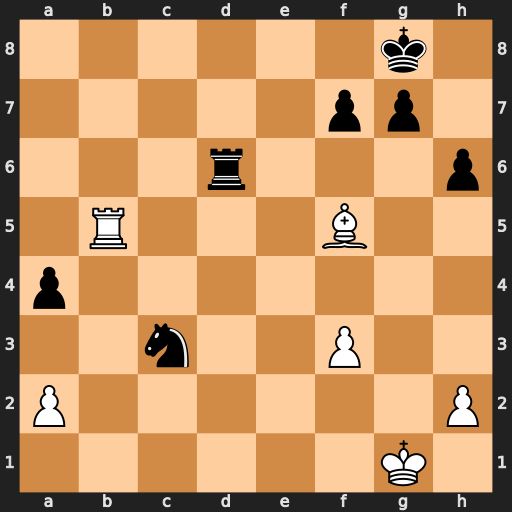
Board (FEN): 6k1/5pp1/3r3p/1R3B2/p7/2n2P2/P6P/6K1
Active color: w
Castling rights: -
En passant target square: -
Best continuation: Rb8+ Rd8 Rxd8#